Field crop: maize
Growth stage: 2
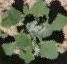
Species: chenopodium